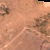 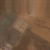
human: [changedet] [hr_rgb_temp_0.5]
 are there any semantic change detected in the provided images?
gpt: Some new constructions are presented in the desert.